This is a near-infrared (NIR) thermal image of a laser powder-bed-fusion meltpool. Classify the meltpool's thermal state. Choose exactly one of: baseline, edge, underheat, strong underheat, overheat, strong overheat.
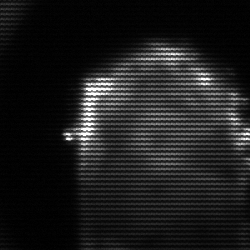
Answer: baseline